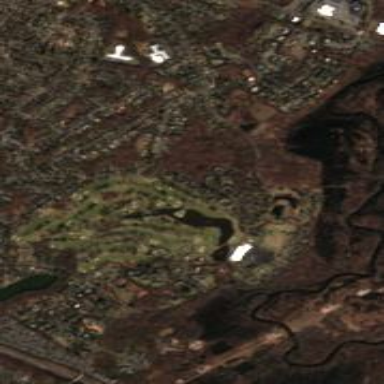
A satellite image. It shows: Golf course surrounded by greenery.